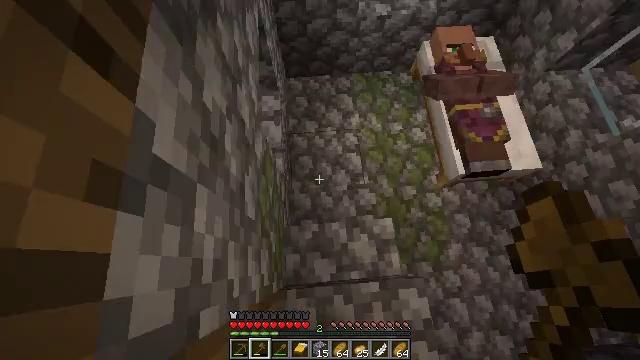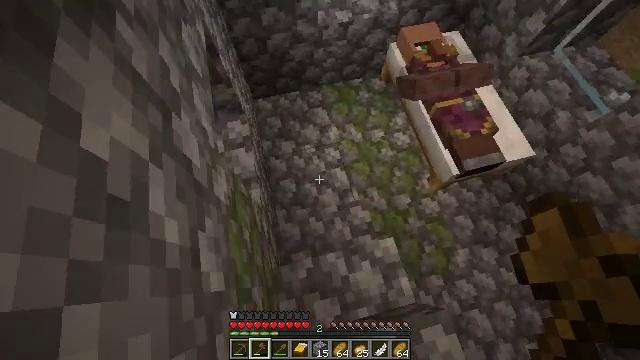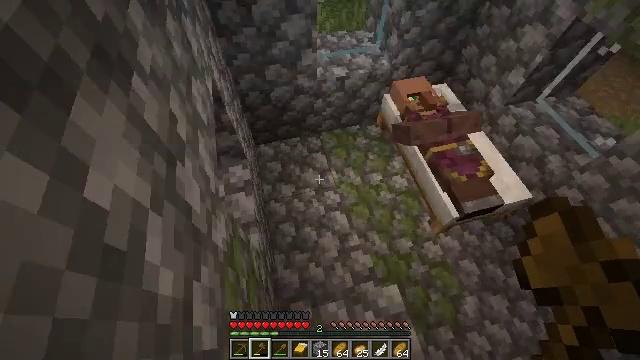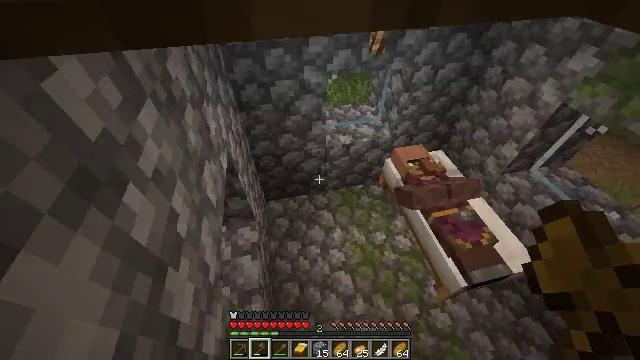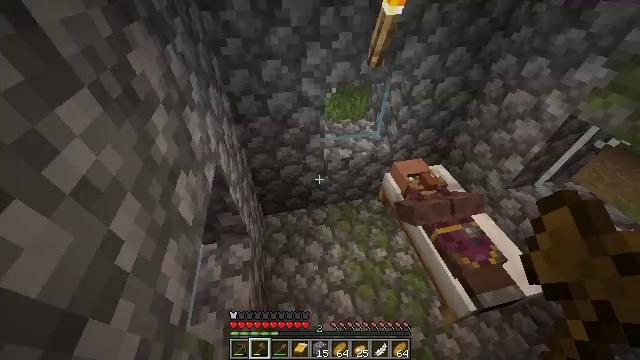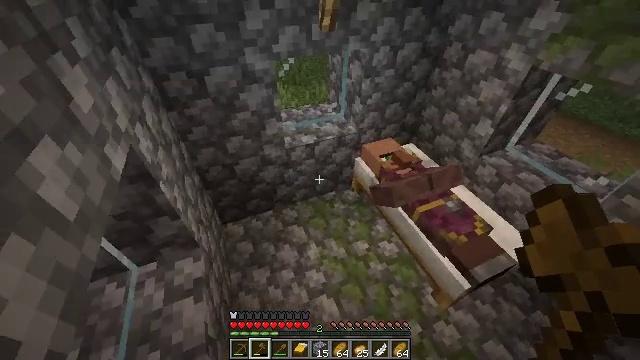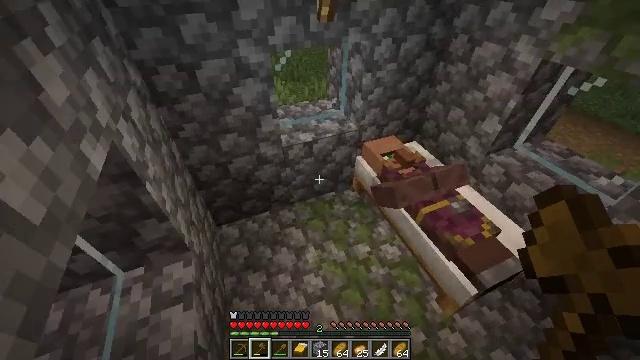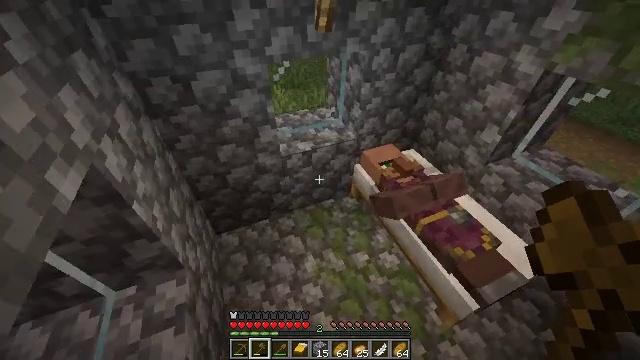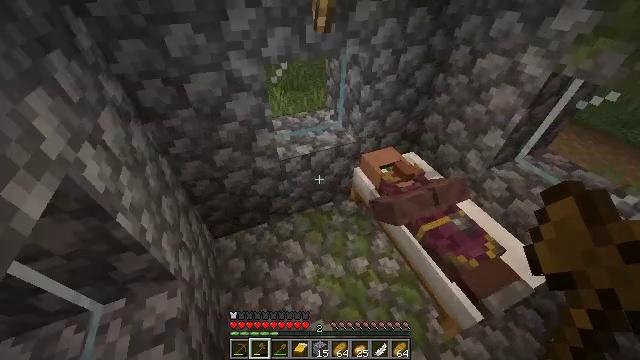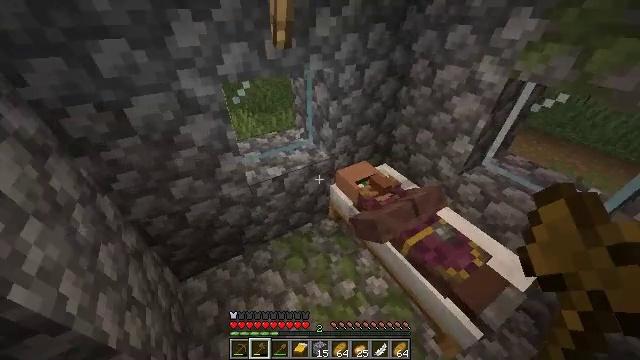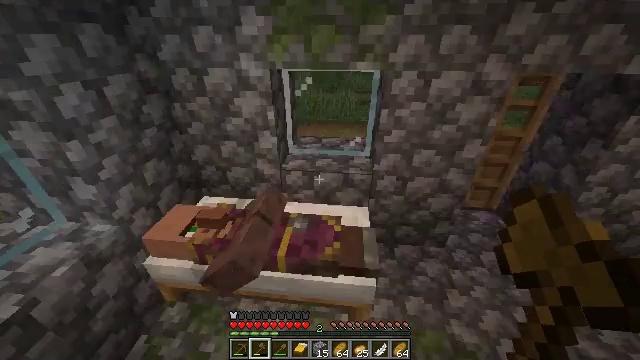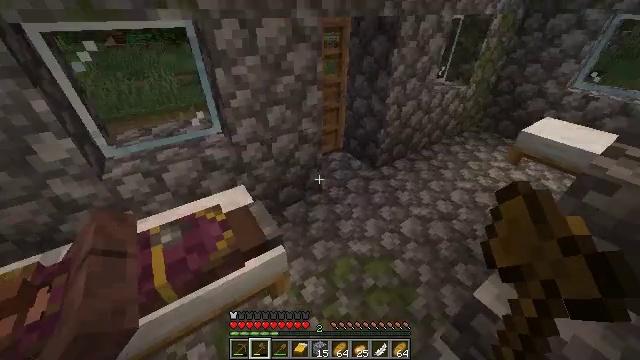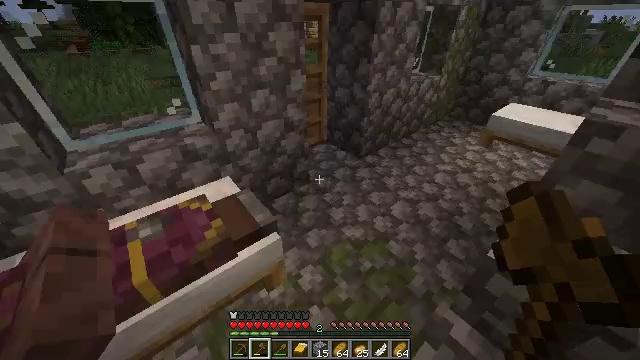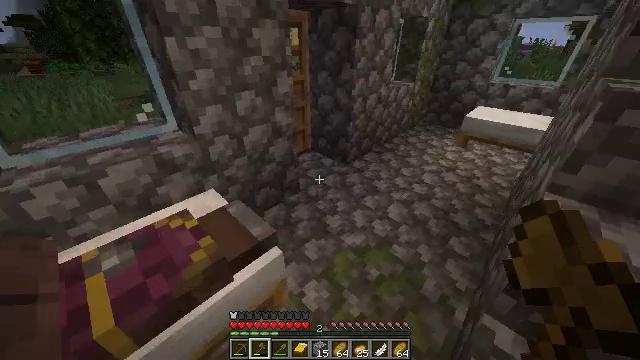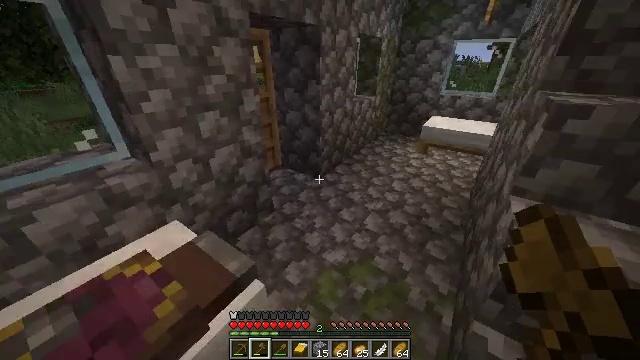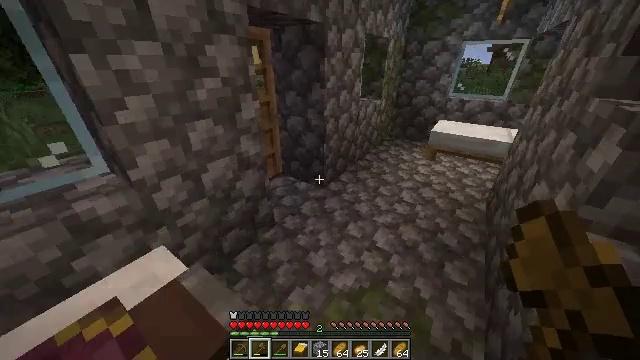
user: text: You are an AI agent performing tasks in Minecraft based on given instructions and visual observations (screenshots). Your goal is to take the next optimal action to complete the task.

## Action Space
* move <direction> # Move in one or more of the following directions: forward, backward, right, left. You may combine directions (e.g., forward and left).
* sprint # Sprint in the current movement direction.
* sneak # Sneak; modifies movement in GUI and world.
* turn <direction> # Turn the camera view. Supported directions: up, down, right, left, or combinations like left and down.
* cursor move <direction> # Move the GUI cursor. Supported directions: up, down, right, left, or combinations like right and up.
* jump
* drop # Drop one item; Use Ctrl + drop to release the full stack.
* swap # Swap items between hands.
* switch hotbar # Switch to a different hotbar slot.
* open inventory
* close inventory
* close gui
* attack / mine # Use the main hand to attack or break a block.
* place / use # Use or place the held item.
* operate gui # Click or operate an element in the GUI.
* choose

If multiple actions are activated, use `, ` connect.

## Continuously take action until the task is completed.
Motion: motion action
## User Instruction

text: Mine oak stairs.
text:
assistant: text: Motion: move forward, sprint, turn right and up
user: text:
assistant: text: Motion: move forward, sprint, turn up
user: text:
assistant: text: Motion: move forward, sprint, turn left and up
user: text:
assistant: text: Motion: move forward, sprint, turn up
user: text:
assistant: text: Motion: move forward, sprint, turn right and up
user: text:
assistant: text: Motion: move forward, sprint
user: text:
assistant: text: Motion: move forward, sprint
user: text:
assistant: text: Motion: move forward, sprint
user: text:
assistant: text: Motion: move forward, sprint, turn right and up
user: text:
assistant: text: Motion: move forward, sprint, turn right and up
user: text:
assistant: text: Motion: move forward, sprint, turn right and down
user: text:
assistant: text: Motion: move forward, sprint, turn right
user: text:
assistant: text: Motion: move forward, sprint, turn right and up
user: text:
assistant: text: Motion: move forward, sprint, turn right and up
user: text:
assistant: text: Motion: move forward, sprint
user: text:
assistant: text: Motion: move forward, sprint
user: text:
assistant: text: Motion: move forward, sprint
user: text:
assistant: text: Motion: move forward, sprint
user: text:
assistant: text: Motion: move forward, sprint, turn left
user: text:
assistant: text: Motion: move forward, sprint, turn left and up
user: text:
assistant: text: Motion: move forward, sprint, turn left and up
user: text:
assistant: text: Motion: move forward, sprint, turn left and up
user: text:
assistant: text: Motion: move forward, sprint
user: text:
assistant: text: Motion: move forward, sprint
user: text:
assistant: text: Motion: move forward, sprint, turn left
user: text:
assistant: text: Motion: move forward, sprint, turn left
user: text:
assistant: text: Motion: move forward, sprint, turn left
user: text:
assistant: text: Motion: move forward, sprint, use / place
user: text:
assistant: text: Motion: move forward, sprint, use / place
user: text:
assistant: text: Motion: use / place